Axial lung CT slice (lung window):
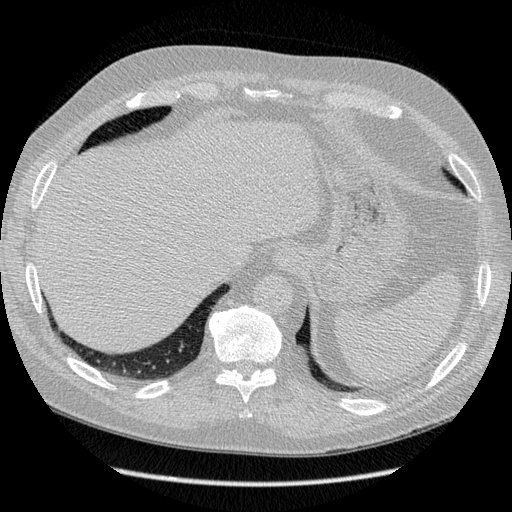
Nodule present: no